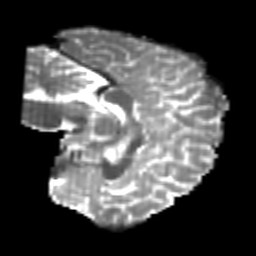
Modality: T2w
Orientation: sagittal
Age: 24
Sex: male
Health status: healthy
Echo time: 0.074 s